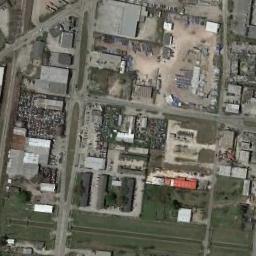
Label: industrial_area